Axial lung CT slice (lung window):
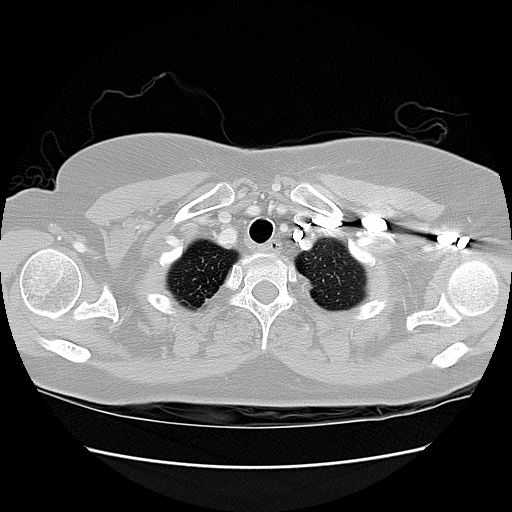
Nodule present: no